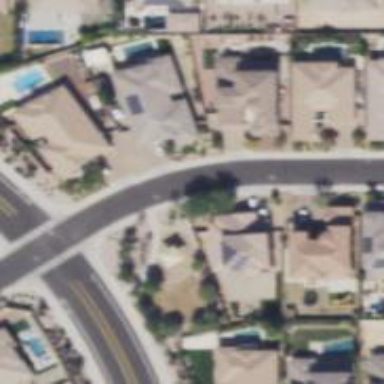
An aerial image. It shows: Asphalt road in residential area.